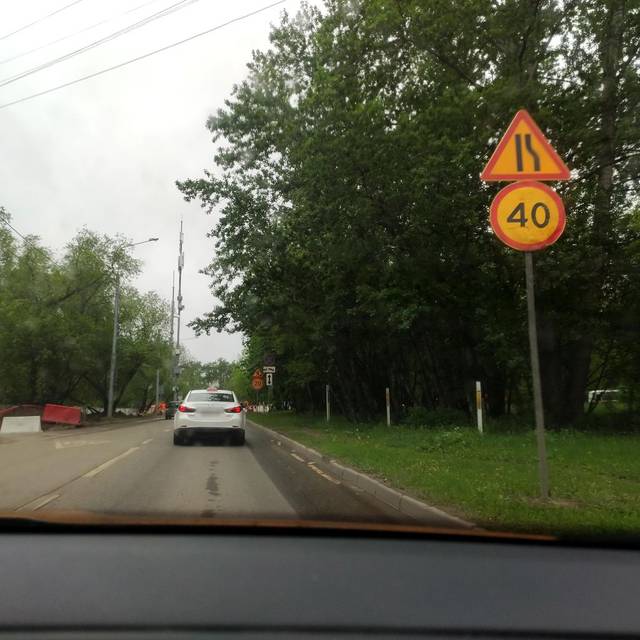
Region: Russia
Coordinates: 55.695, 37.456